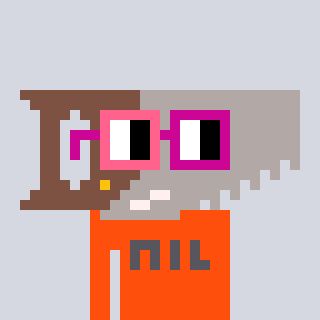
a pixel art character with square pink and red glasses, a saw-shaped head and a orange-colored body on a cool background